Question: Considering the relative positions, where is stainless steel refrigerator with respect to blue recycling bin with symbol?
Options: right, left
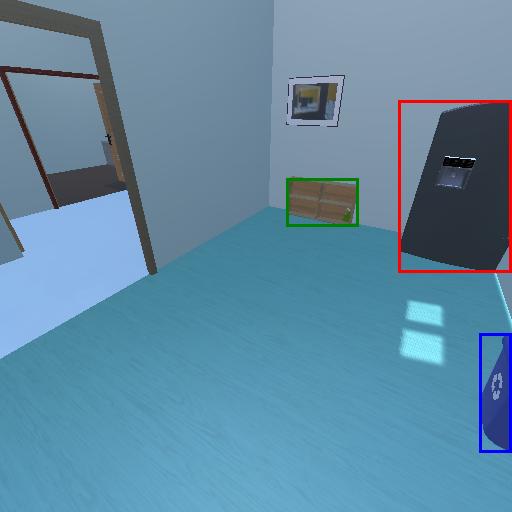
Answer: right